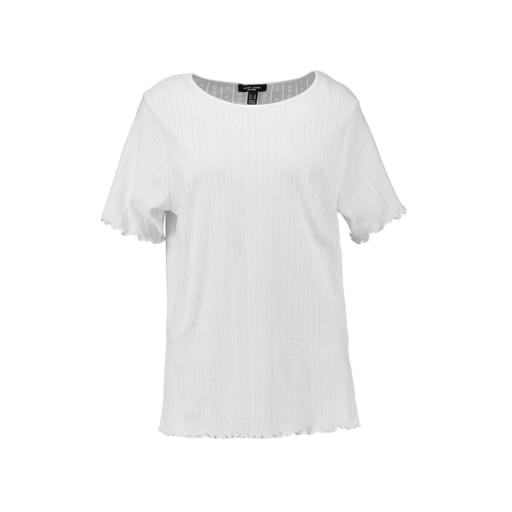
white short-sleeved top, white wanda fringe t-shirt, white raw-edge scoop-neck top only macy, white background